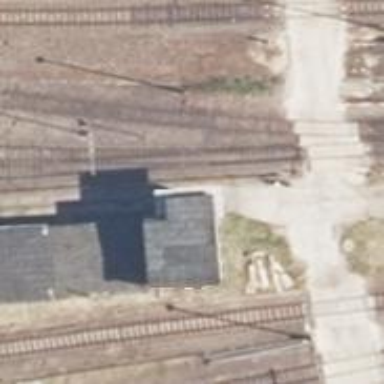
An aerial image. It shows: Railway switch.